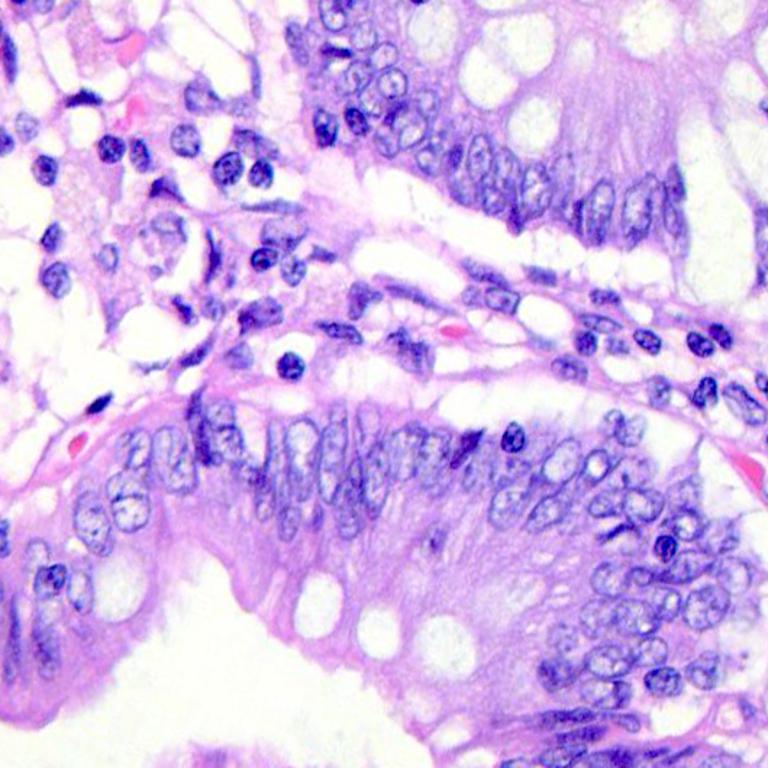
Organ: colon
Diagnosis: benign